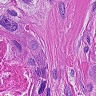
Metastatic tissue present: yes